Interaction volume radius: 10 \u00c5
Interaction volume height: 25 \u00c5
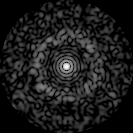
Disorder parameter: 0.8193